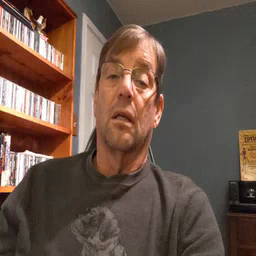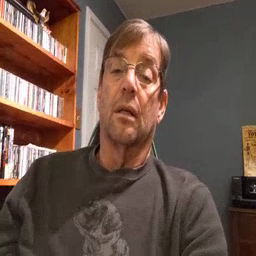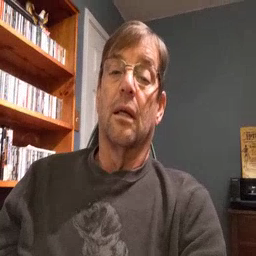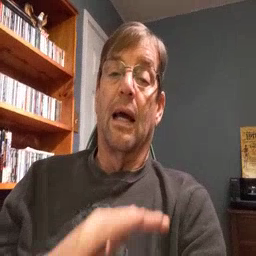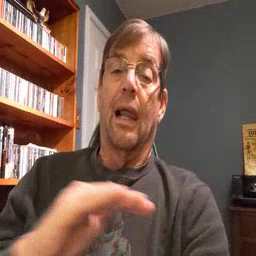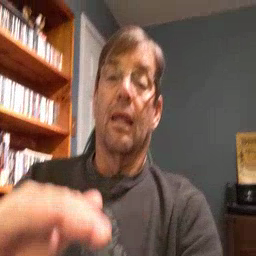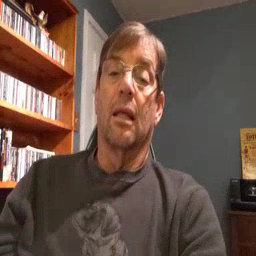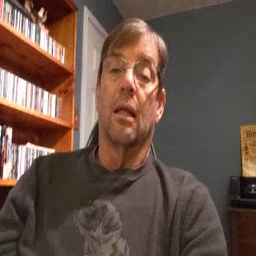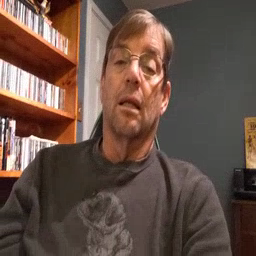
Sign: clean